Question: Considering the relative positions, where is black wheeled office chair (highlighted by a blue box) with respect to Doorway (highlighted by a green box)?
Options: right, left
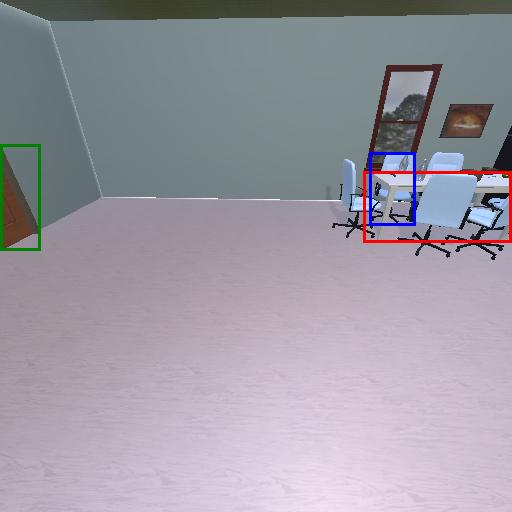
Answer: right